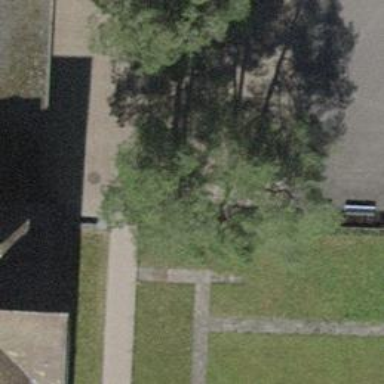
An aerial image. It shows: Urban tree adding natural touch to the cityscape.